Question: I have a table with formatter action to edit and delete row.
In delete action, I want to show a message in the opened dialog with the id of row to delete. So in beforeShowForm event i get the id with:
'''
beforeShowForm: function (form) {
var rowid= $("#lista_operaciones").jqGrid('getGridParam','selrow');
$("td.delmsg", form[0]).html(sprintf(mensaje_borrado, rowid));
},
'''
If I click in the delete button of the selected row, I haven't any problem, but if i click on delete button of other not selected row i get the id of the selected row.

For example, I have the last row selected, If i click in delete button of the second row, I get the id of the last row.
How I can get the correct id?
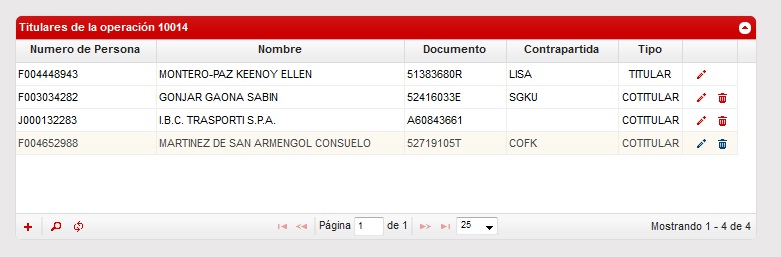
Answer: I suggest you to use hidden field on the Delete dialog which has 'id="DelData"'. It's the row ('<tr>') with one cell ('<td>') having id of the row which will be deleted. The usage of the field is more safe as the usage of 'selrow' option of grid.
See <URL> for the code example. In case of usage 'multiselect: true' option the content of the cell will be comma-separated list of ids of rows which will be deleted.